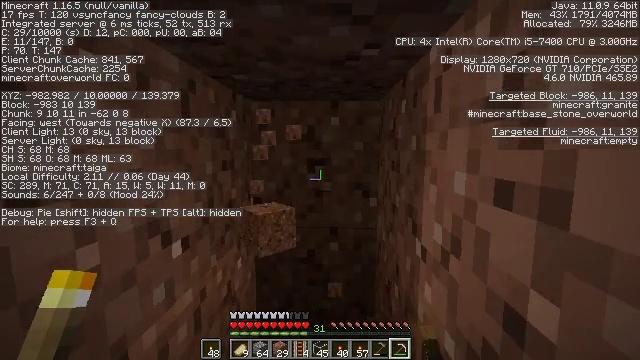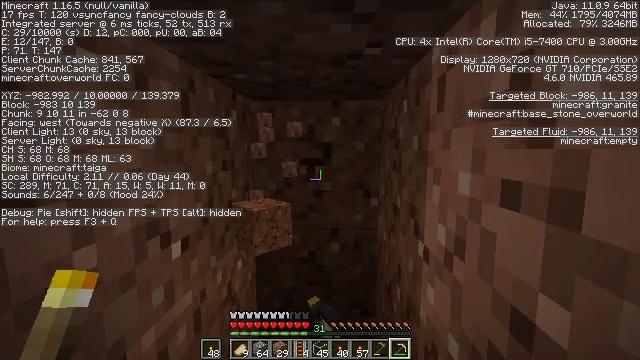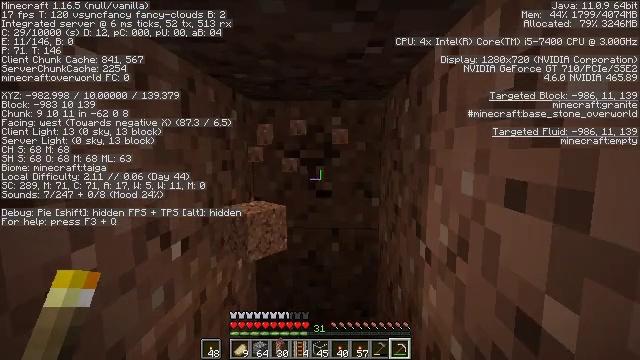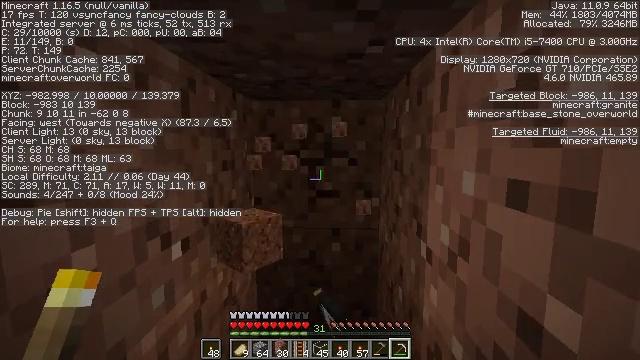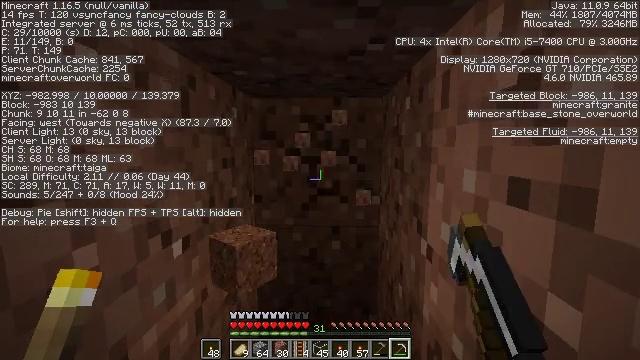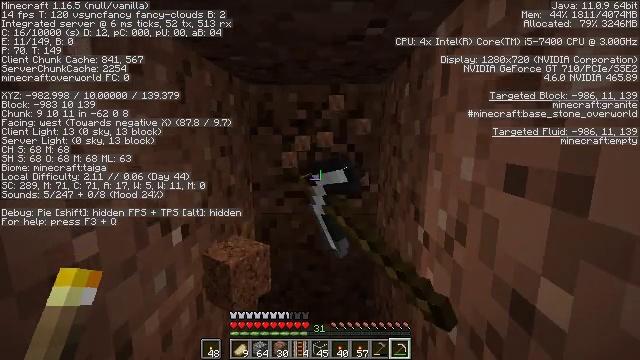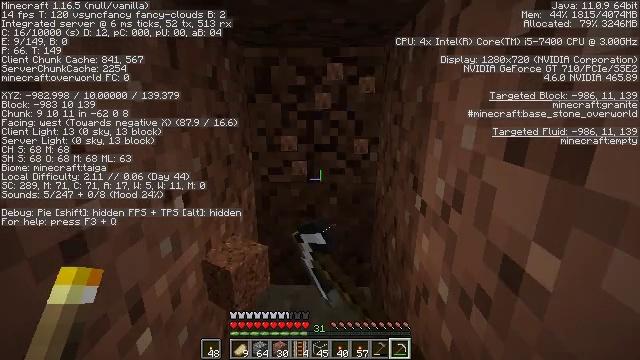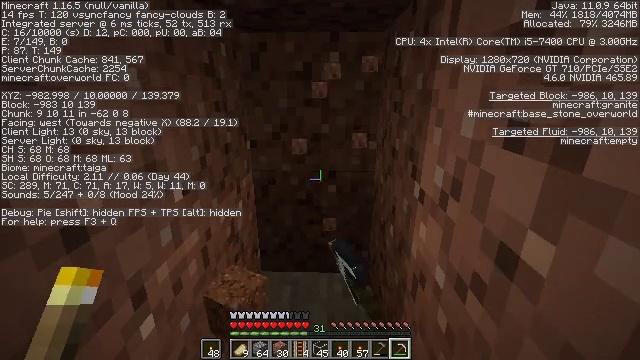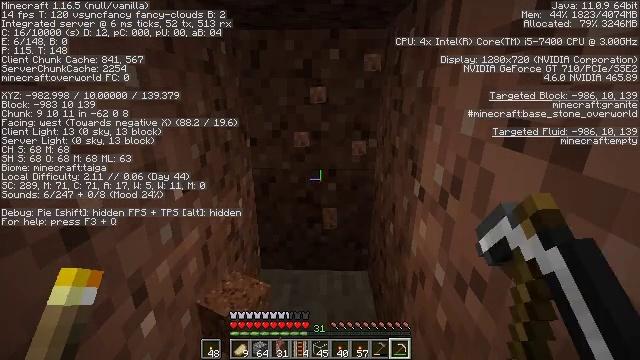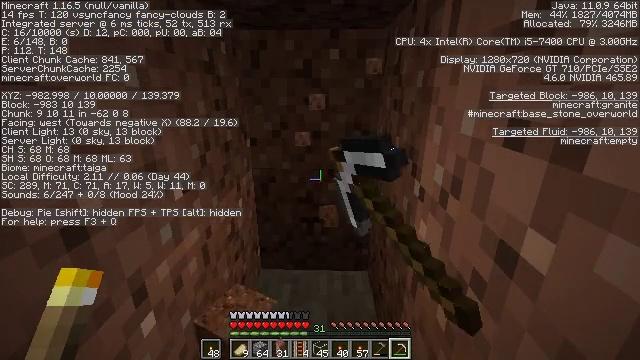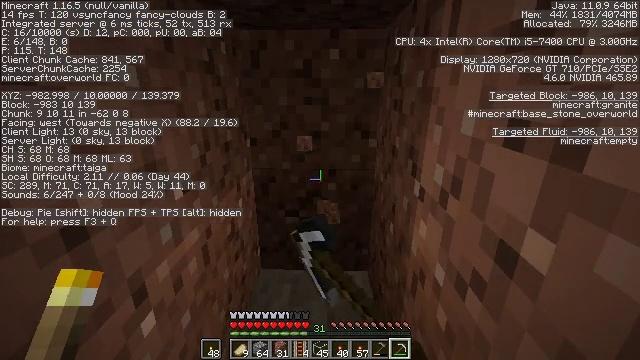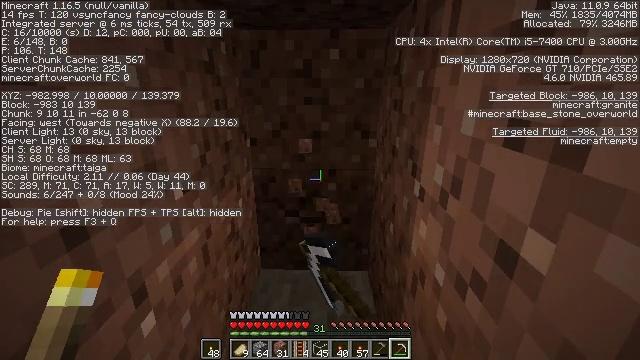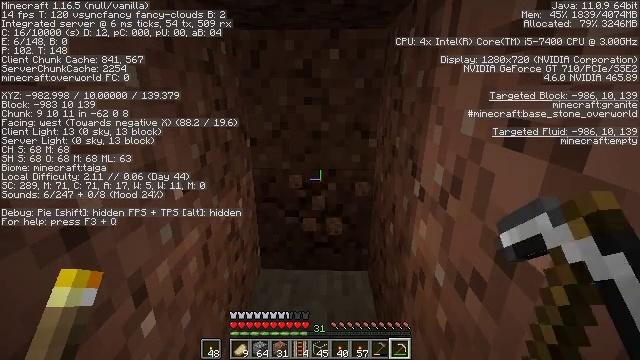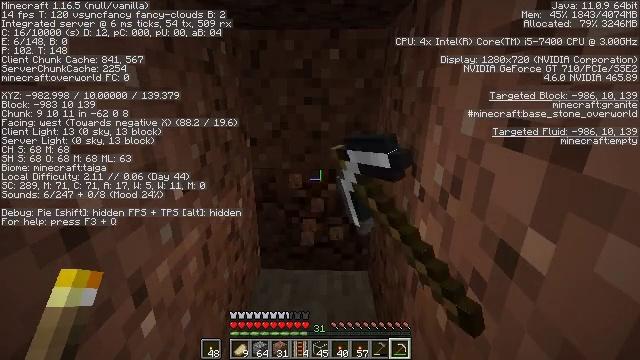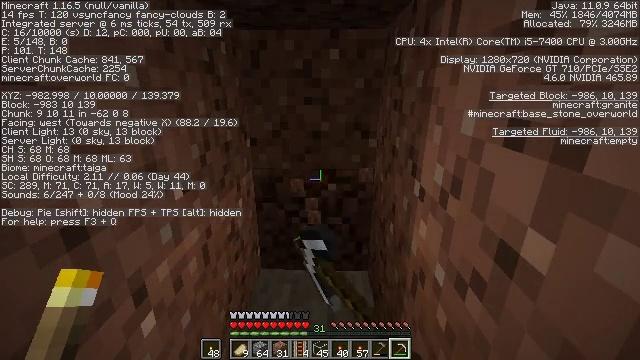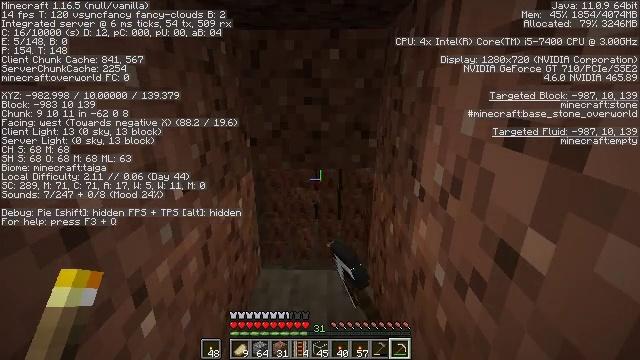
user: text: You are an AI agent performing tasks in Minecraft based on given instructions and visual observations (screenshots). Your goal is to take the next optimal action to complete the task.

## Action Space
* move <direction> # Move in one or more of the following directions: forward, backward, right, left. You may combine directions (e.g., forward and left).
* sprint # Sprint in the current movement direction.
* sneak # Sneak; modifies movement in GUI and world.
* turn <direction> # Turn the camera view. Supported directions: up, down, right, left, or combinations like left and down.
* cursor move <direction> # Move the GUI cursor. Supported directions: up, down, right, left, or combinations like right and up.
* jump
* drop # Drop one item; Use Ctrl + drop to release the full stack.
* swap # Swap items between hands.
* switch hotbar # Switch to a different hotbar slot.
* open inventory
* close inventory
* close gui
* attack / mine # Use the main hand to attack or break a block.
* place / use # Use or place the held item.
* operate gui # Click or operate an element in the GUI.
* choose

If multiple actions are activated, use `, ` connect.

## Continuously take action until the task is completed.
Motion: motion action
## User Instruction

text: Break the granite to collect it.
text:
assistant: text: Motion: attack / mine
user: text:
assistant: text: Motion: attack / mine
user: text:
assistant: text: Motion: attack / mine
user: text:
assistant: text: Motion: attack / mine
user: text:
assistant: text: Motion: turn down, attack / mine
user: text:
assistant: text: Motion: turn down, attack / mine
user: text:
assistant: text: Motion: turn down, attack / mine
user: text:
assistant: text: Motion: attack / mine
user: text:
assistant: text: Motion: attack / mine
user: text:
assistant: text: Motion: attack / mine
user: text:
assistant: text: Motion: attack / mine
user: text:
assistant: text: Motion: attack / mine
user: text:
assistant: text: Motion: attack / mine
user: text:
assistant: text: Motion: attack / mine
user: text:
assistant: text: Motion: attack / mine
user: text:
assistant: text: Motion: attack / mine
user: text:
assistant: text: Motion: attack / mine
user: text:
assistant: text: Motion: attack / mine
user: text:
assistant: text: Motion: attack / mine
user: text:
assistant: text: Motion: attack / mine
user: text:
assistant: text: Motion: attack / mine
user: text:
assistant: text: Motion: turn up, attack / mine
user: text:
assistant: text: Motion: attack / mine
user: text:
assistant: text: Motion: attack / mine
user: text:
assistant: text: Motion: attack / mine
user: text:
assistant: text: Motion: attack / mine
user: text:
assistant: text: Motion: attack / mine
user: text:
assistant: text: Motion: attack / mine
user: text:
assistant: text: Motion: attack / mine
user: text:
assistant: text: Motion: attack / mine